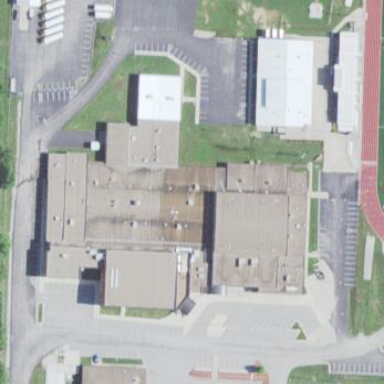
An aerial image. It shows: School building.